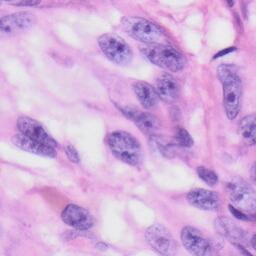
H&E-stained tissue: Skin